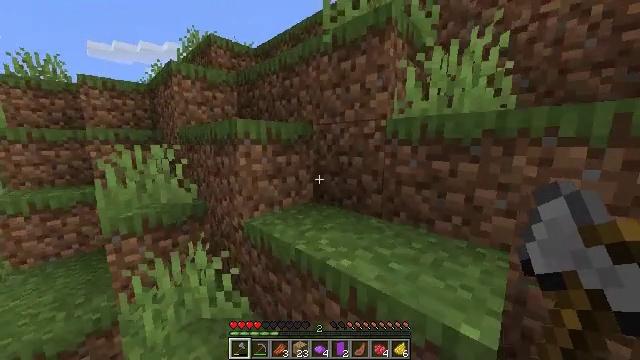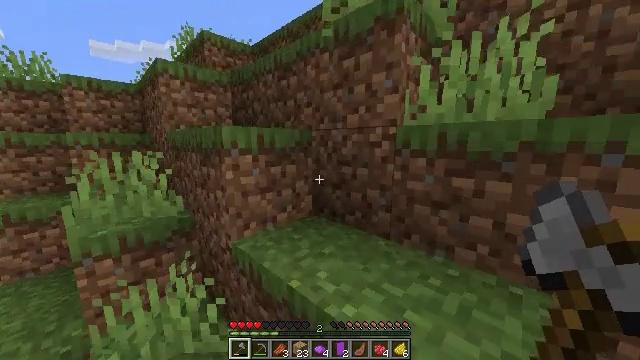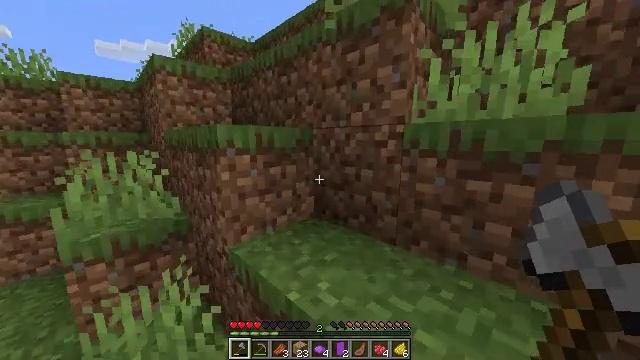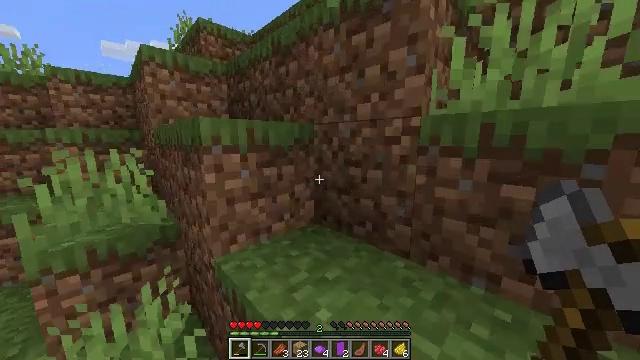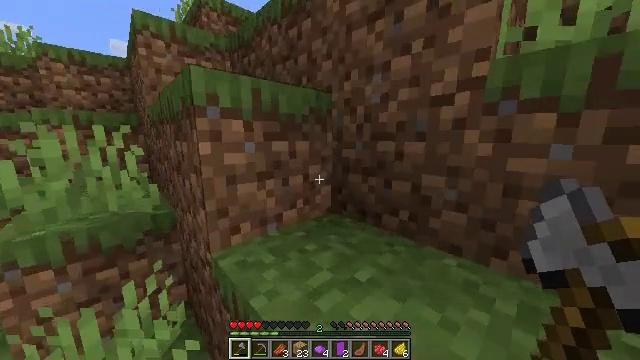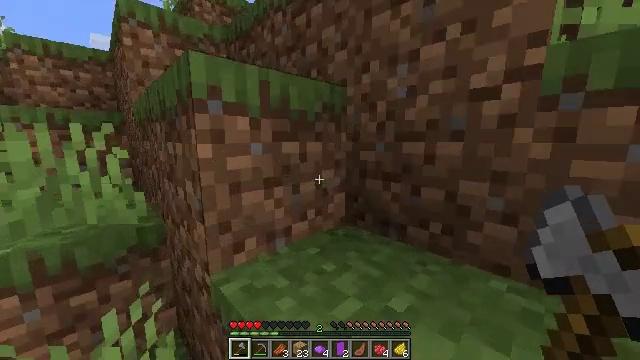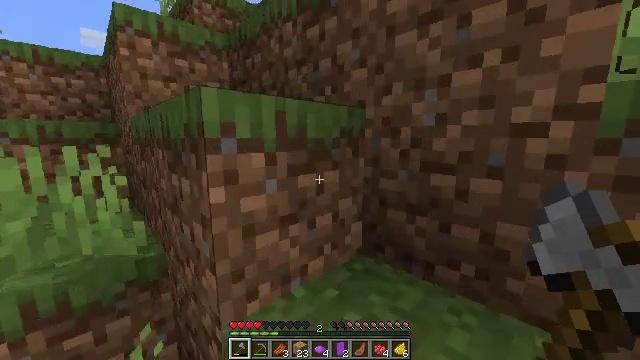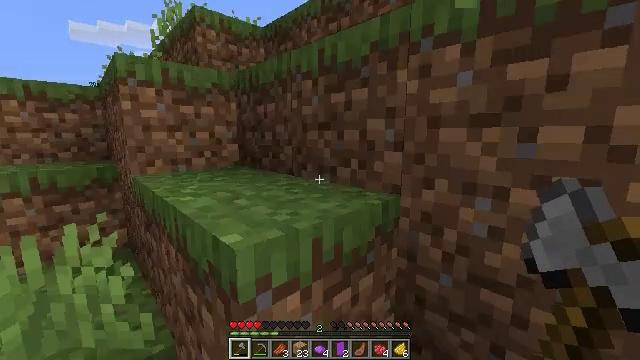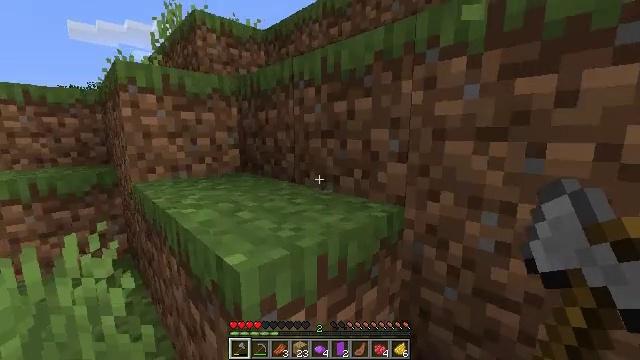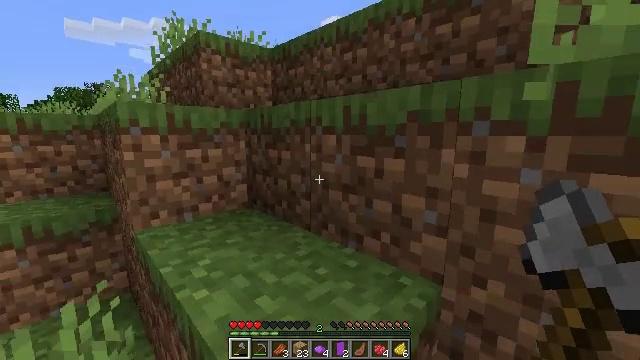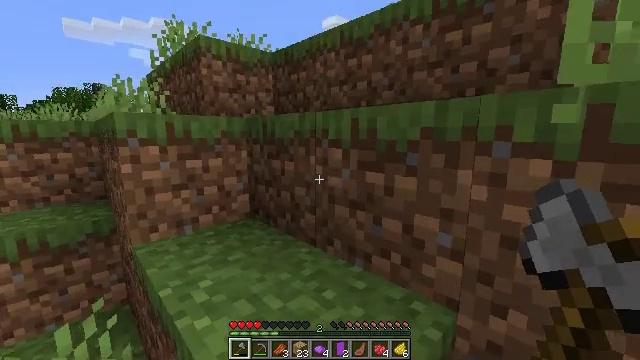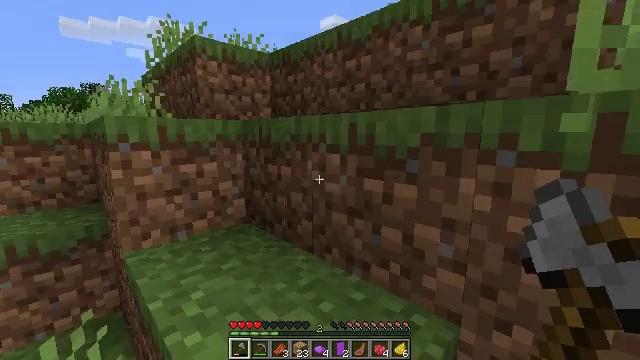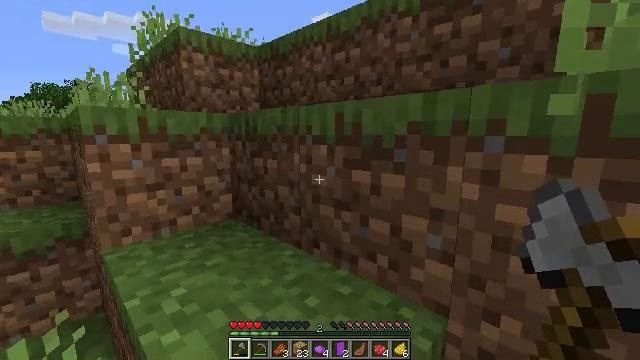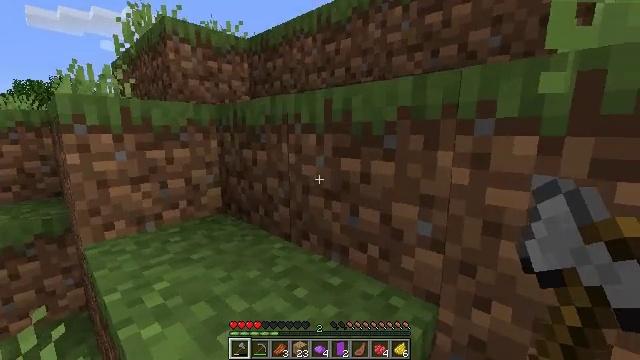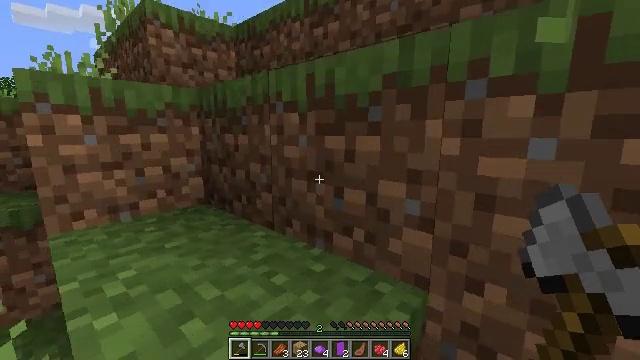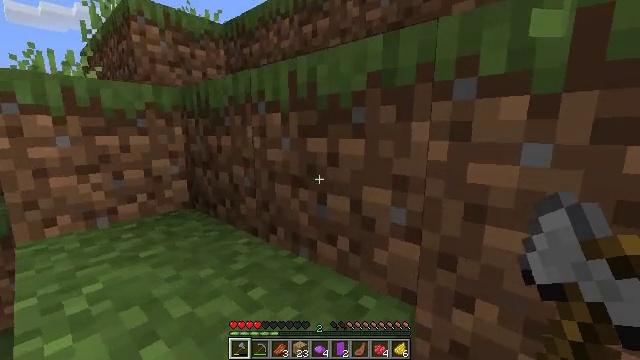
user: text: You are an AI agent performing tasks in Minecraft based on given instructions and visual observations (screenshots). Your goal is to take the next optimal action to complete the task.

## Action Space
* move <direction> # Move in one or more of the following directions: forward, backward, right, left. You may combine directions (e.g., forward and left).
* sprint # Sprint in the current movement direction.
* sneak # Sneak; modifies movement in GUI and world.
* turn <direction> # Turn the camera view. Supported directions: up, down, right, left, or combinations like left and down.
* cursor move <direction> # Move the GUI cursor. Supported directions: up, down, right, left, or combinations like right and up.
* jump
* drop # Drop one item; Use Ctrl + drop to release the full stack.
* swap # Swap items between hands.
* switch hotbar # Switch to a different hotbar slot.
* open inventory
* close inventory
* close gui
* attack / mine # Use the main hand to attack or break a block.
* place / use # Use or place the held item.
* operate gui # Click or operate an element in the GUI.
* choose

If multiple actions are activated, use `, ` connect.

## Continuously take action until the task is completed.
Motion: motion action
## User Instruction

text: Gather the loom into your inventory.
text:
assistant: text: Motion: move forward
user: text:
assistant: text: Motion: move forward
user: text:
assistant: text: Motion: move forward
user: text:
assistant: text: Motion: move forward, turn left, jump
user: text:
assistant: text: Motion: move forward, turn up, jump
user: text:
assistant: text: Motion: move forward, jump
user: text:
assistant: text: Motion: move forward, jump
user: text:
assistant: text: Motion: move forward, jump
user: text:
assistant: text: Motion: move forward, jump
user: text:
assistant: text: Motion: move forward, jump
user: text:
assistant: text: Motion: move forward, jump
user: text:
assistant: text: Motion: move forward, turn right, jump
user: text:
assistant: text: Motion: move forward, turn right, jump
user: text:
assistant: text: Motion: move forward, turn right, jump
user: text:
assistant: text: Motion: move forward, jump
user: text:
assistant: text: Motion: move forward, jump
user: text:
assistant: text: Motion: move forward, turn up, jump
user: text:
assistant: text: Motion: move forward
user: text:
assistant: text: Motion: move forward
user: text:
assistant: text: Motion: move forward
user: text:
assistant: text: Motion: move forward
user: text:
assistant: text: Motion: move forward
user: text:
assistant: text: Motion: move forward
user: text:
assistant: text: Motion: move forward
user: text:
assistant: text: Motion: move forward
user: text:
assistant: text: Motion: move forward
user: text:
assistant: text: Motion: move forward, turn right
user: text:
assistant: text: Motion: move forward, turn right and down, jump
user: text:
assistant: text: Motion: move forward, turn right and down, jump
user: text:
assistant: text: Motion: move forward, turn right and down, jump